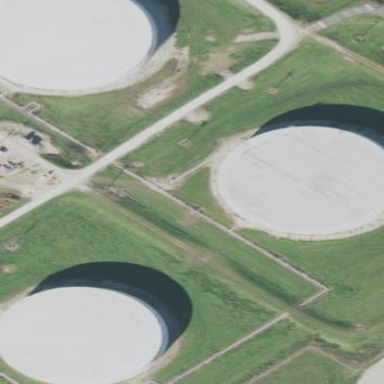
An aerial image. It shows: Storage tank which is man-made.